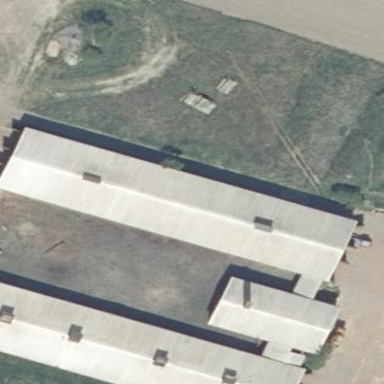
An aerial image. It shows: Building with gabled grey roof. The roof orientation is along the building.